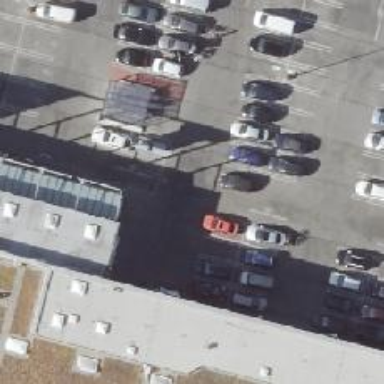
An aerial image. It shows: Asphalt parking aisle off service road.